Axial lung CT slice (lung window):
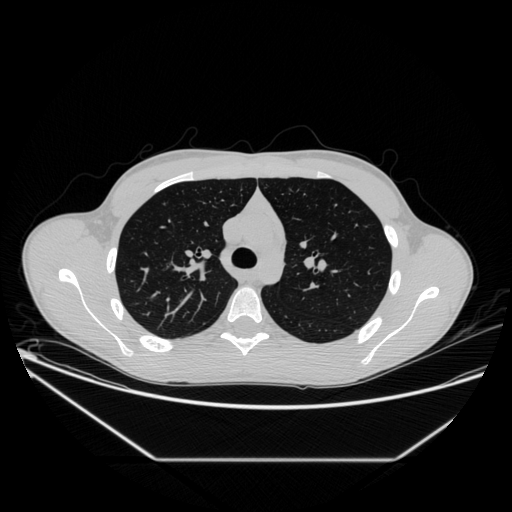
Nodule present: no